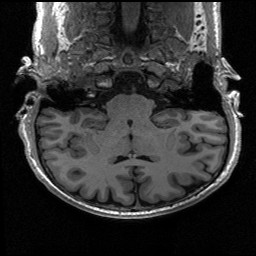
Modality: T1w
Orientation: sagittal
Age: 28
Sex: male
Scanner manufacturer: siemens
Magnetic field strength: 3 T
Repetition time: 2.53 s
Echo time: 0.00267 s